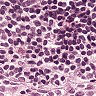
Metastatic tissue present: no